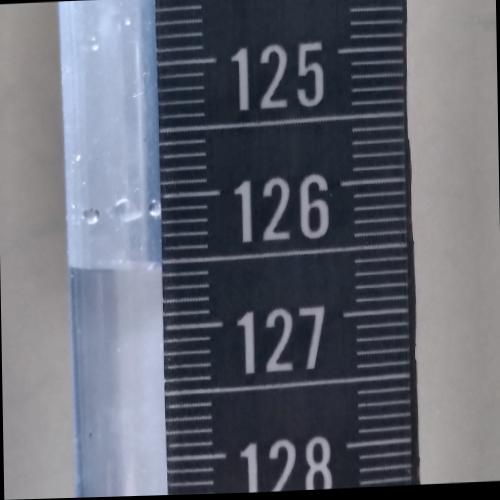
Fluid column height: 126.5 cm